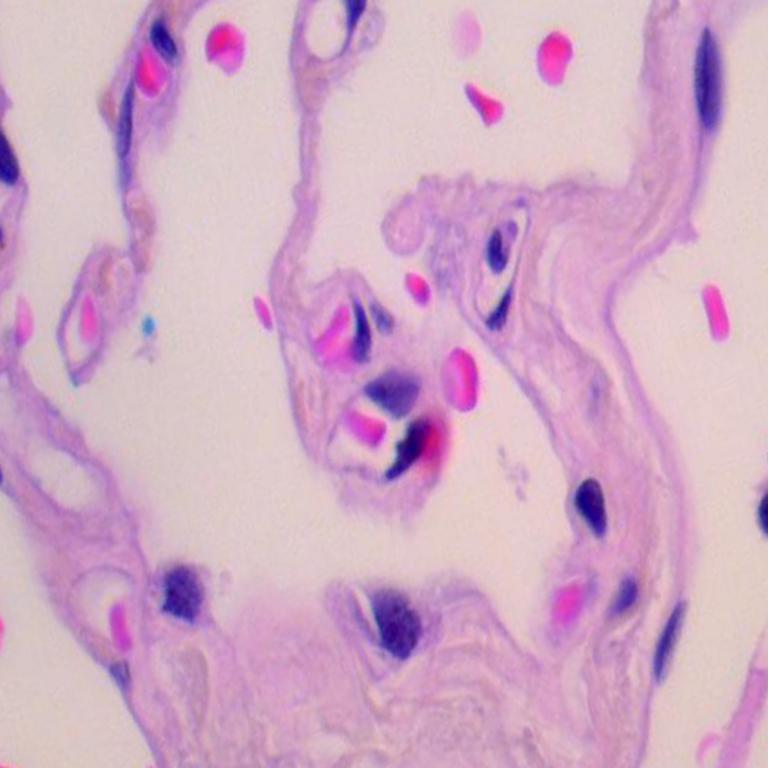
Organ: lung
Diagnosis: benign